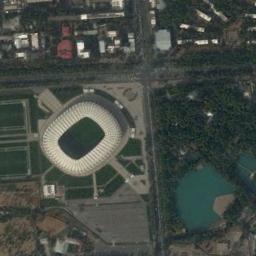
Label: stadium